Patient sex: M
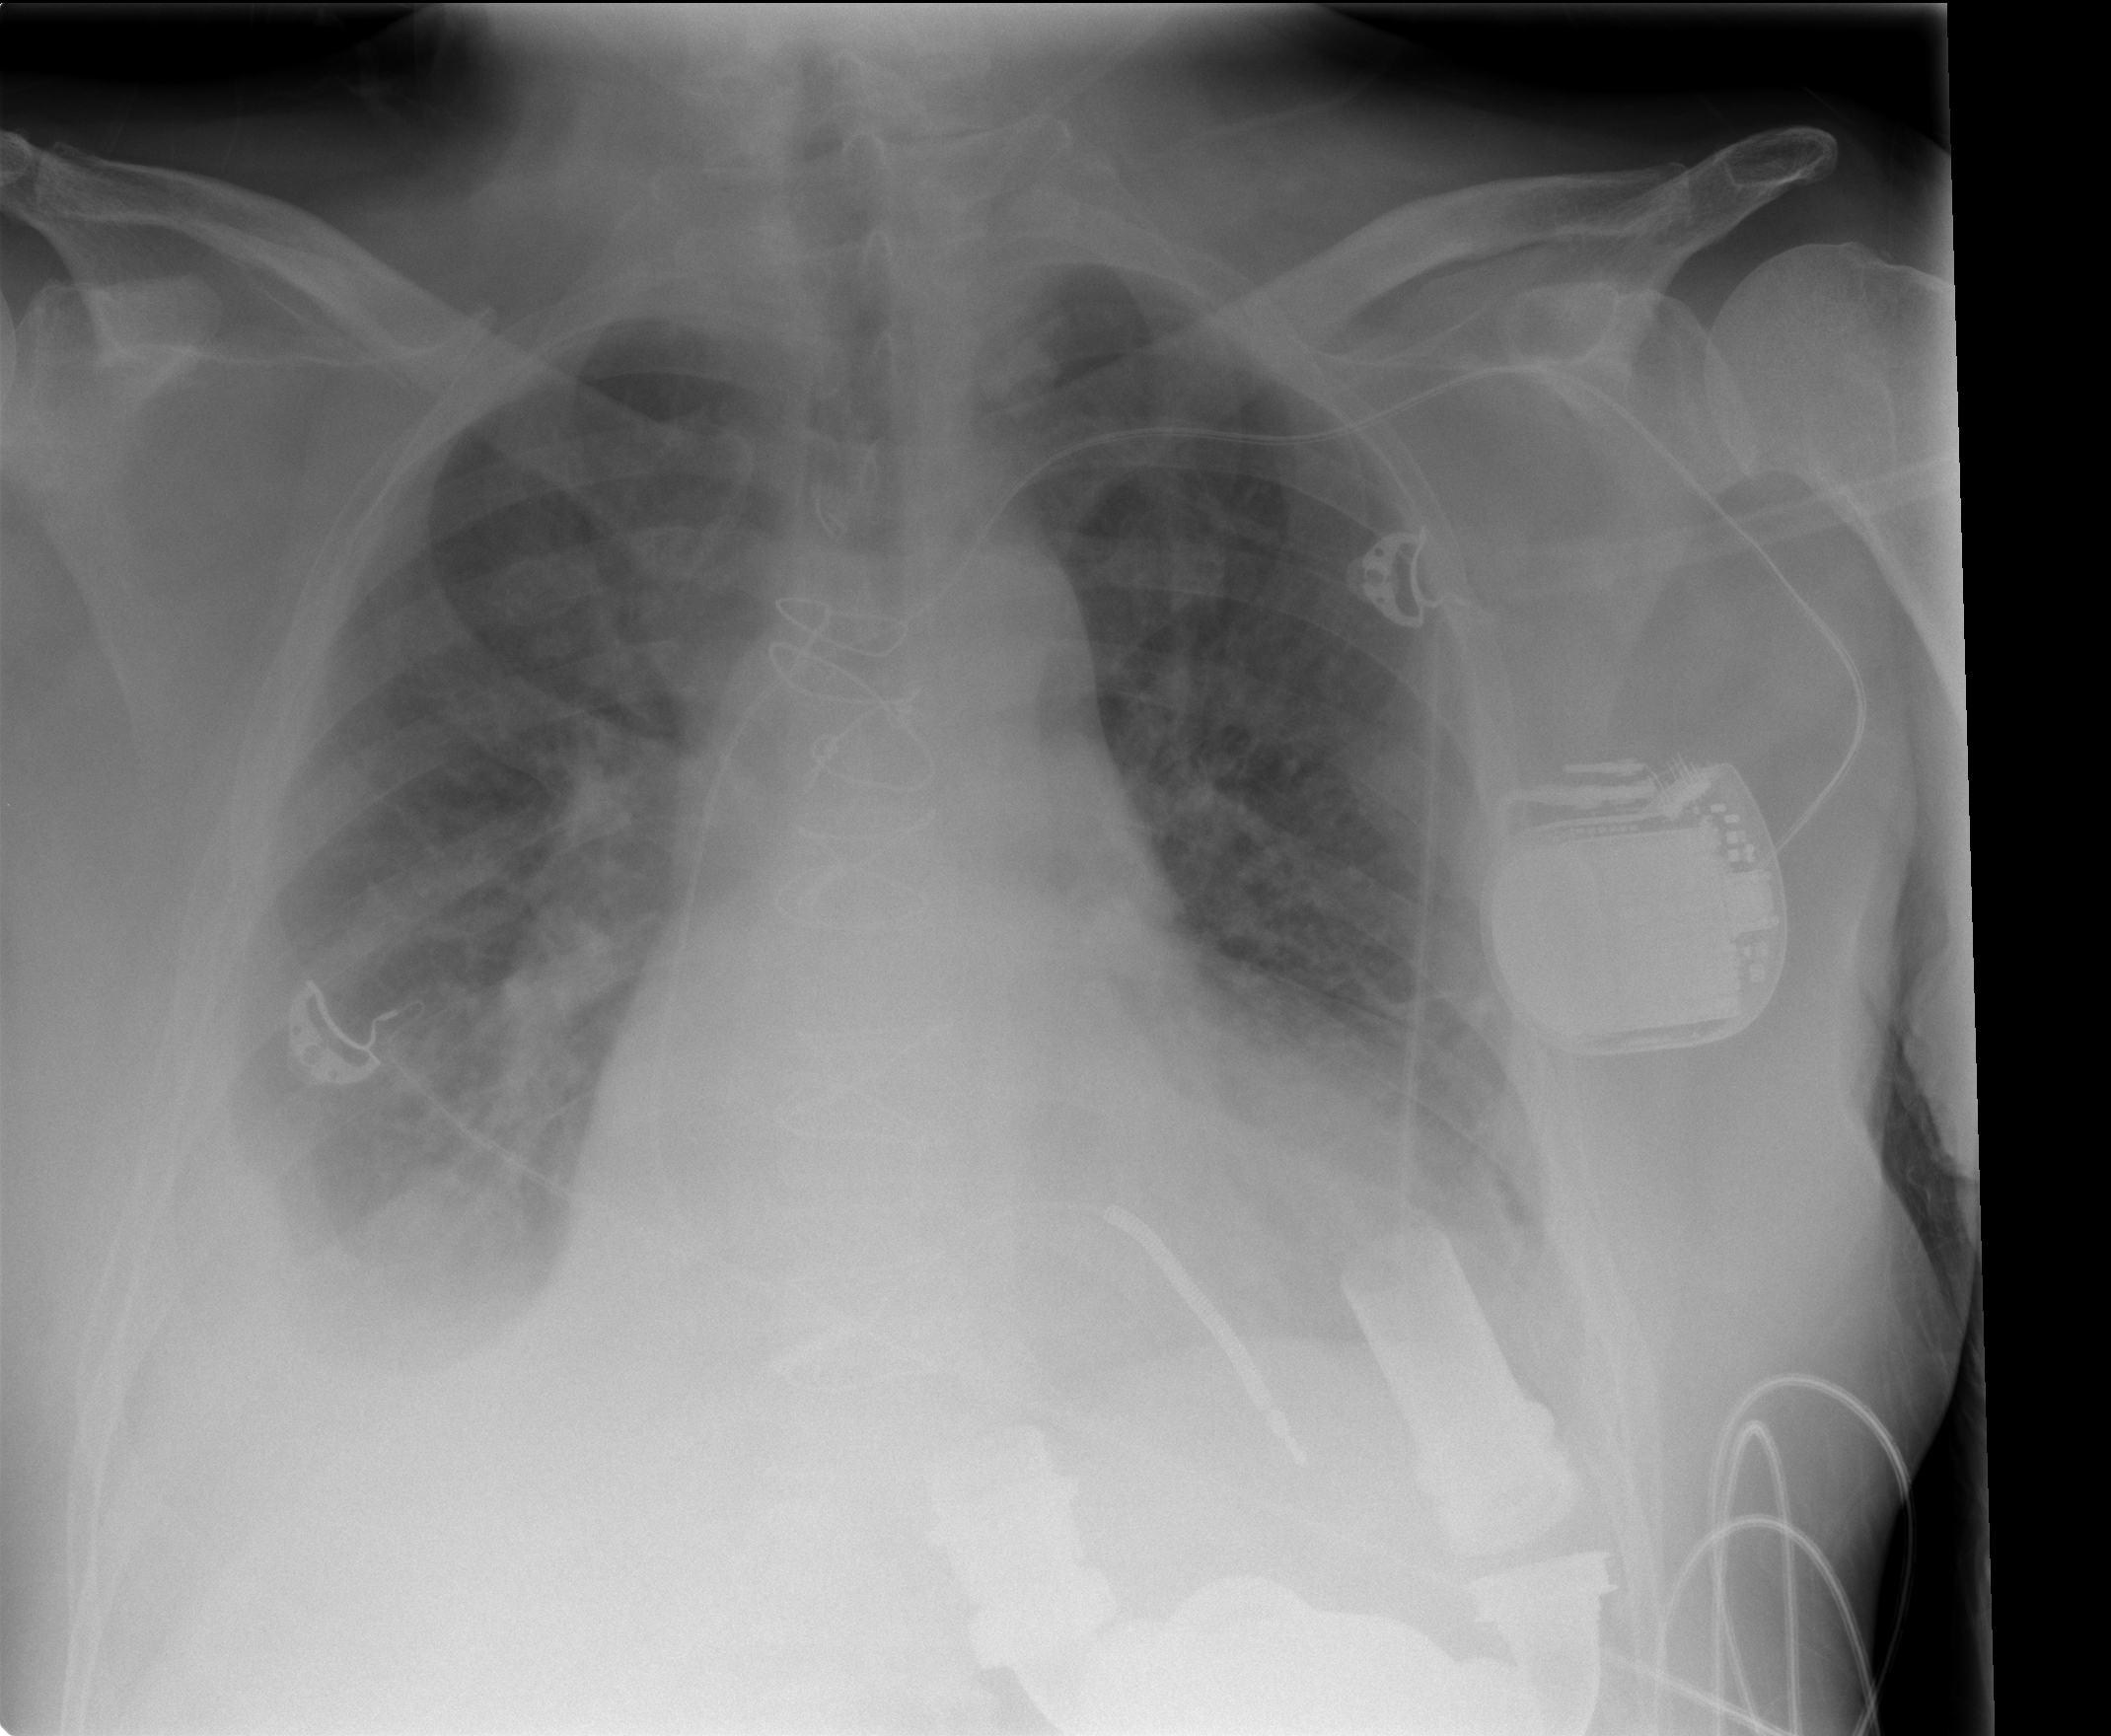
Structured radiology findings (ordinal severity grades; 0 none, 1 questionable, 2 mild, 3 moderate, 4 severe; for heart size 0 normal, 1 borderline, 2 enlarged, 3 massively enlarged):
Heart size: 2
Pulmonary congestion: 2
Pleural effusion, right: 2
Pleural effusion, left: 2
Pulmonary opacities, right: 2
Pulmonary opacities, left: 0
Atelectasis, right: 2
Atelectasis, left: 2